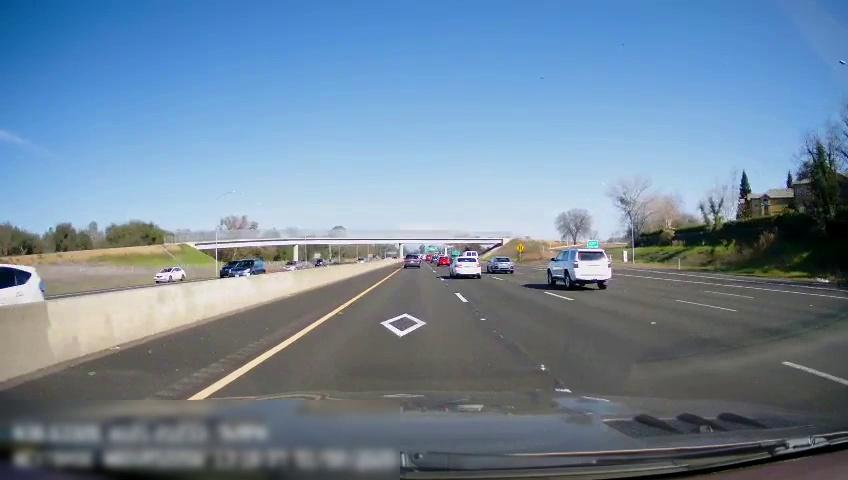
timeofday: Day
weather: Sunny
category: Drivable Space
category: Drivable Space
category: Vehicles | SUV
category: Vehicles | Car
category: Vehicles | Van
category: Vehicles | Car
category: Vehicles | SUV
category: Vehicles | Car
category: Vehicles | SUV
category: Vehicles | Car
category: Vehicles | SUV
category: Vehicles | SUV
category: Lanes | Current Lane
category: Lanes | Current Lane
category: Lanes | Current Lane
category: Lanes | Alternate Lane
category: Lanes | Alternate Lane
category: Lanes | Alternate Lane
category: Traffic | Signs
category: Traffic | Signs